Question: That's a first to me, asking a question because I can't find an answer.
My problem is strange. I made a map with my own tile servers.
Local everything is fine.
But after uploading the tiles to a server strange things happen.

The tiles are loaded, but then are duplicated and shifted, but not all, Bahn 5 is fine.
See yourself: <URL>
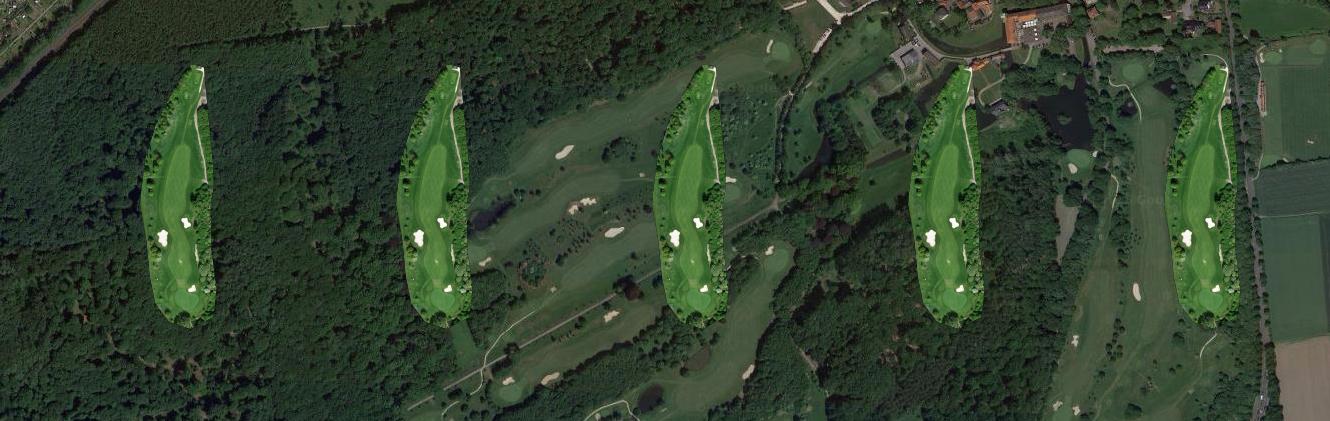
Answer: Judging from my web browser's network tab, it seems that some of the tile requests are being redirected, because the web server is thinking that the user made a typo in the URL:
<URL>
In there, when my browser is requesting the '/16/34058/43768.png' image, the webserver is issuing a 301 HTTP response code, which means "the thing you're looking for is at a different place", and then tells my browser to look at '/16/34059/43768.png' instead.
Why do I think that this is the web server trying to be too clever for its own good? Because for some other tile requests, it actually replies with:
<URL>
I suggest you contact your web server administrators, or else that you have a look at the configuration for the Apache webserver you're hosting your tiles at, particularly anything related to 'mod_rewrite'. Be aware that, in some scenarios, you might be able to override the default Apache configuration by means of '.htaccess' files, as shown <URL>
If you are using Leaflet (or OpenLayers, or any other similar map display library), HTTP requests for non-existing tiles shall return a 404 HTTP code.